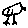
Label: bird